Current action and preconditions to check: trajectory_clear

Your task: For each precondition in the list above, predict whether it will hold at this action.

Consider the current scene as observed from the mobile robot's camera, and analyze the predicted future states of all dynamic agents (e.g., people, animals, vehicles, or any moving entities) within the NEXT SECOND.

IMPORTANT: Only answer "very likely" if you are absolutely certain—based on strong, clear evidence—that a dynamic agent will violate the precondition in the predicted future state. Do NOT answer "very likely" for unlikely, ambiguous, or low-probability risks.

Ask yourself for each precondition: Is there a high probability, with clear and convincing evidence, that the predicted future states of any dynamic agent will interfere with the predicted future state of the currently executing action within the NEXT SECOND, causing that precondition to fail?

Assess the risk level based on these predictions. Use "likely" or "very likely" if motions create a clear risk of interference.

Use "neutral" or "improbable" if agents are nearby but their predicted paths are clearly diverging or non-conflicting.

Failure Risk Categories: "very improbable", "improbable", "neutral", "likely", "very likely"

Answer Format: Output ONLY the probability_of_failure value from these categories: "very improbable", "improbable", "neutral", "likely", "very likely"

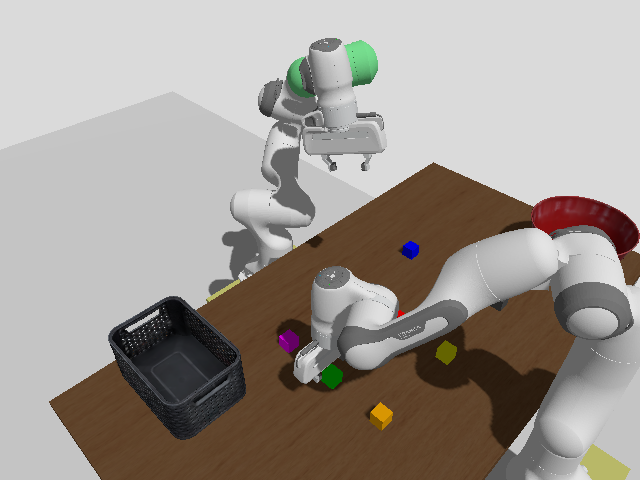

Answer: very improbable